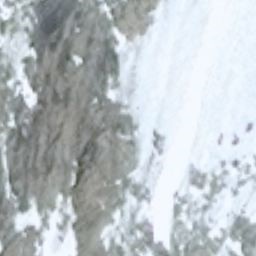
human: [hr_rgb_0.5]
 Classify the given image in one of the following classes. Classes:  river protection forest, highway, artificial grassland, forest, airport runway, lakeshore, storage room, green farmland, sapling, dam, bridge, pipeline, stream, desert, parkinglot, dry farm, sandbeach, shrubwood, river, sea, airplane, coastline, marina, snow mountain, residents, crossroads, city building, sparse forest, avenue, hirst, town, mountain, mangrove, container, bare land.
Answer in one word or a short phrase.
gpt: snow mountain